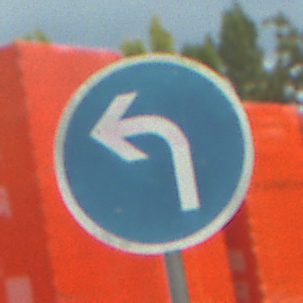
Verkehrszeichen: VorgeschriebeneFahrtrichtungLinks
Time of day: MorningAfternoon
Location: Outdoor (Suburban)
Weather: PartlyCloudy
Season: NotSpecified
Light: Natural